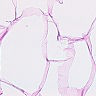
Metastatic tissue present: no